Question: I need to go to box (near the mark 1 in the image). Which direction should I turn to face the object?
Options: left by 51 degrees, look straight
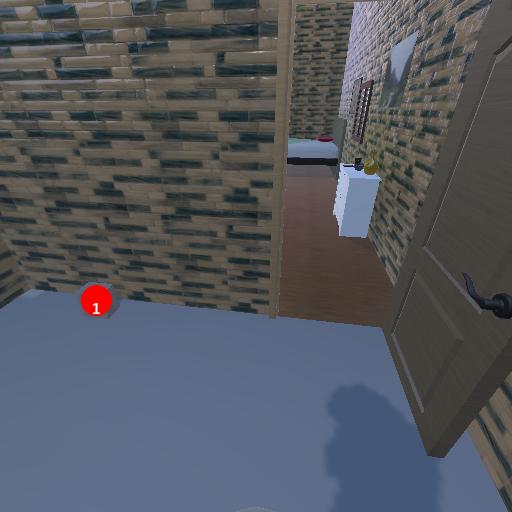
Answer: left by 51 degrees